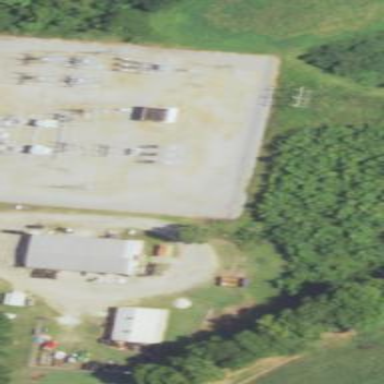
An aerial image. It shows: Distribution level power substation surrounded by fence.